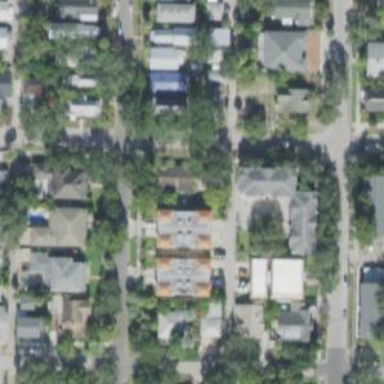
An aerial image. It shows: Alley classified as service road.